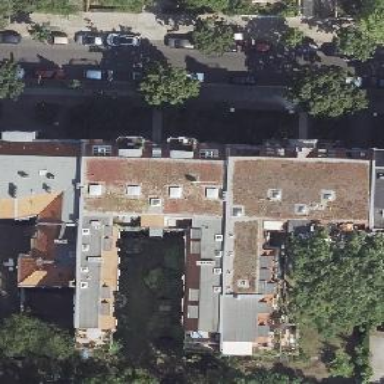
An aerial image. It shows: Building consisting of apartments with double saltbox roof shape.